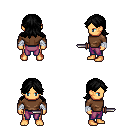
a pixel art fantasy rpg character, male body template, human, tanned skin, brown long-sleeve shirt, magenta pants, black loose hair, white cloth bandages, dagger, four views (front, back, left, right), 2x2 character sprite sheet, small pixel art, hard edges, no anti-aliasing